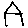
Label: house